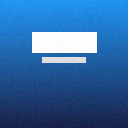
Screen state: on